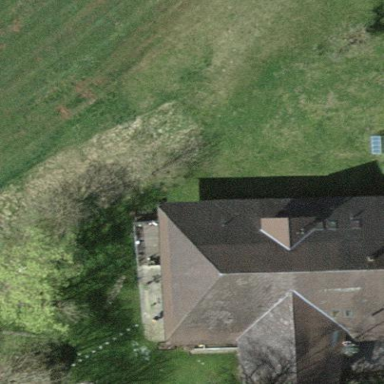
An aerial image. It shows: Farm building.